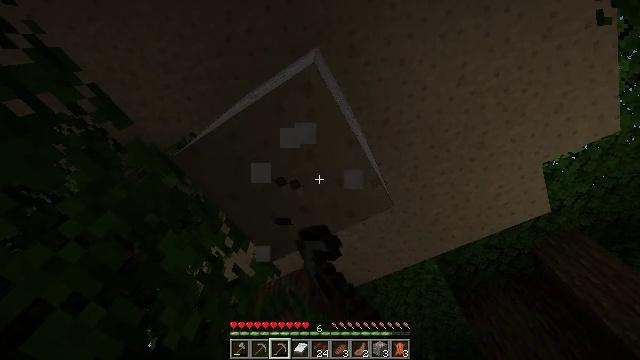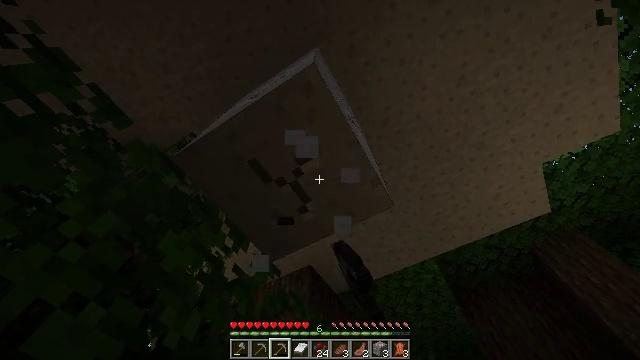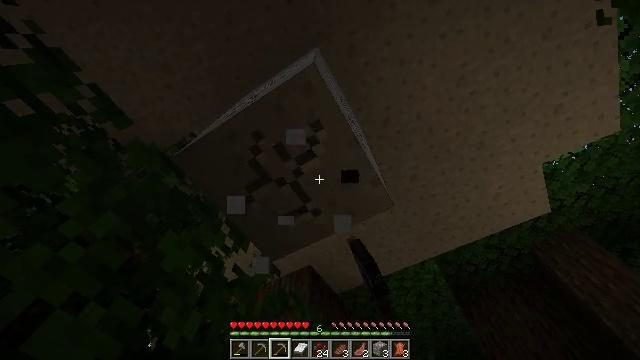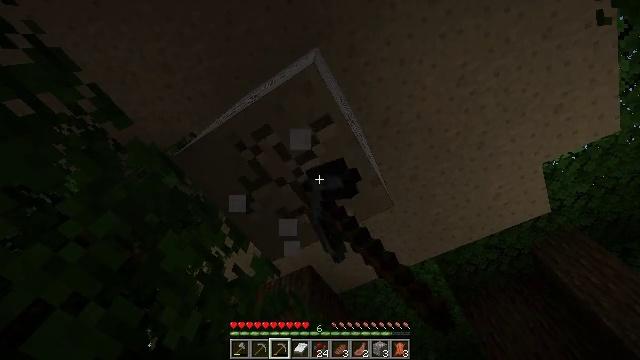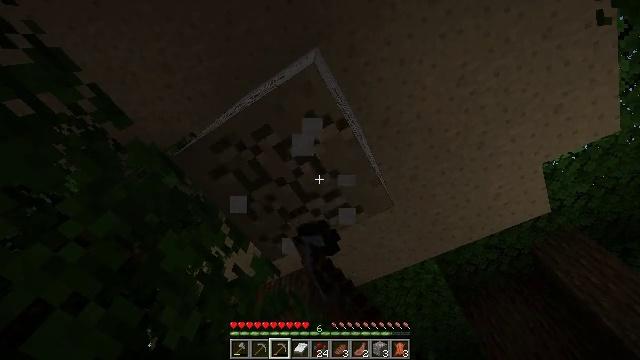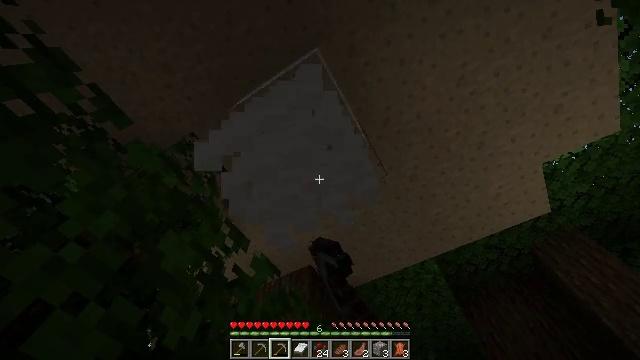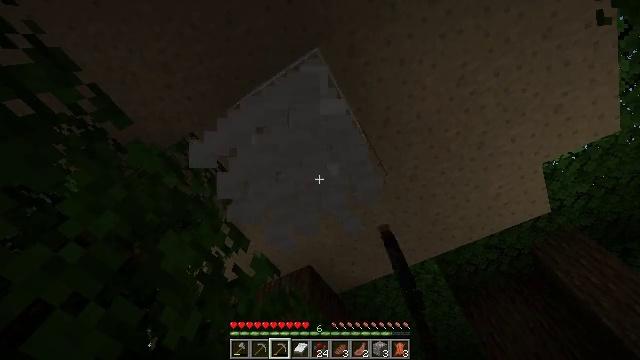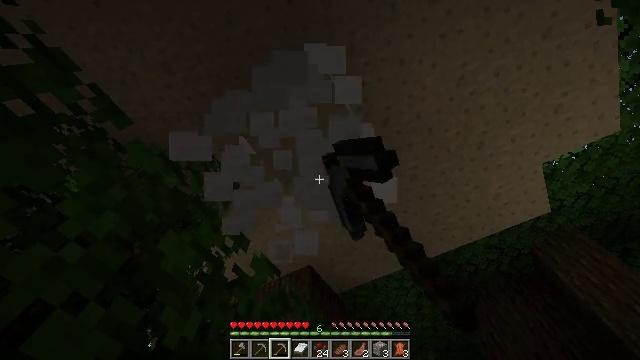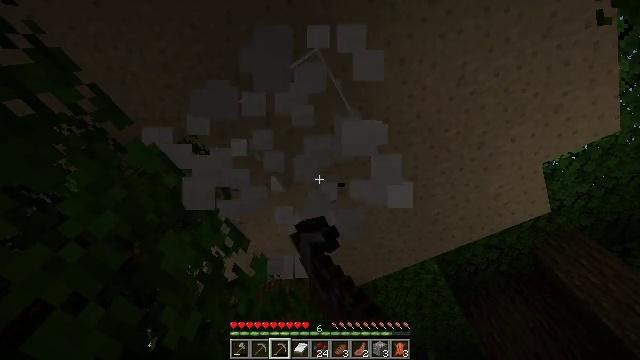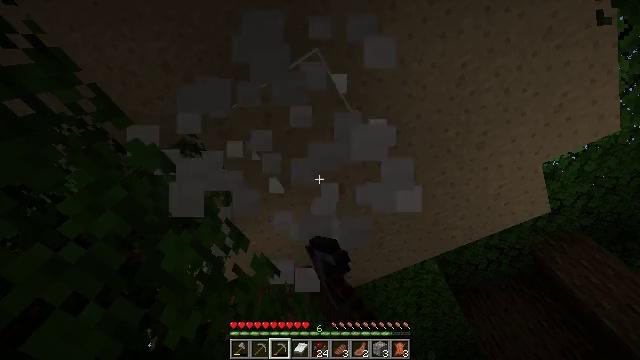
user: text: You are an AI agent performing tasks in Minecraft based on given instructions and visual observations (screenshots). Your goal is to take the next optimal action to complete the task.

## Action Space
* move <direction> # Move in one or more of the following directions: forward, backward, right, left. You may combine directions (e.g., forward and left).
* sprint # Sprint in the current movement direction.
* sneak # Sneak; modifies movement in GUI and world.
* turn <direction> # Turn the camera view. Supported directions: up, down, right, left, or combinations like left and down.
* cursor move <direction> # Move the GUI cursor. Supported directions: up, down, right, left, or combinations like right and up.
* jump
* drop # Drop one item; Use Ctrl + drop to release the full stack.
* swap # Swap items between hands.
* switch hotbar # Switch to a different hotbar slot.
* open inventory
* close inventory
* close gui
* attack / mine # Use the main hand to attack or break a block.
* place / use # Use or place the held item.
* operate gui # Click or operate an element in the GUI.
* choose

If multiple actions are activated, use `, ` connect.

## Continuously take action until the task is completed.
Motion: motion action
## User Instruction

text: Mine the mushroom stem in the forest.
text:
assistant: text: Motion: attack / mine
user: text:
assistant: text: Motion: attack / mine
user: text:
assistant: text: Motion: attack / mine
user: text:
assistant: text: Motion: attack / mine
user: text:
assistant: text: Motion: attack / mine
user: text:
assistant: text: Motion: attack / mine
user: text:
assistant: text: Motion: attack / mine
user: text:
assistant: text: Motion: attack / mine
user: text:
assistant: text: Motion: attack / mine
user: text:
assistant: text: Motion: attack / mine